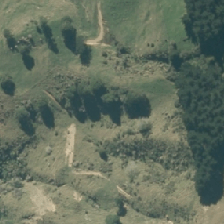
Land cover: manuka_kanuka